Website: bh-photo
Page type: address-validator
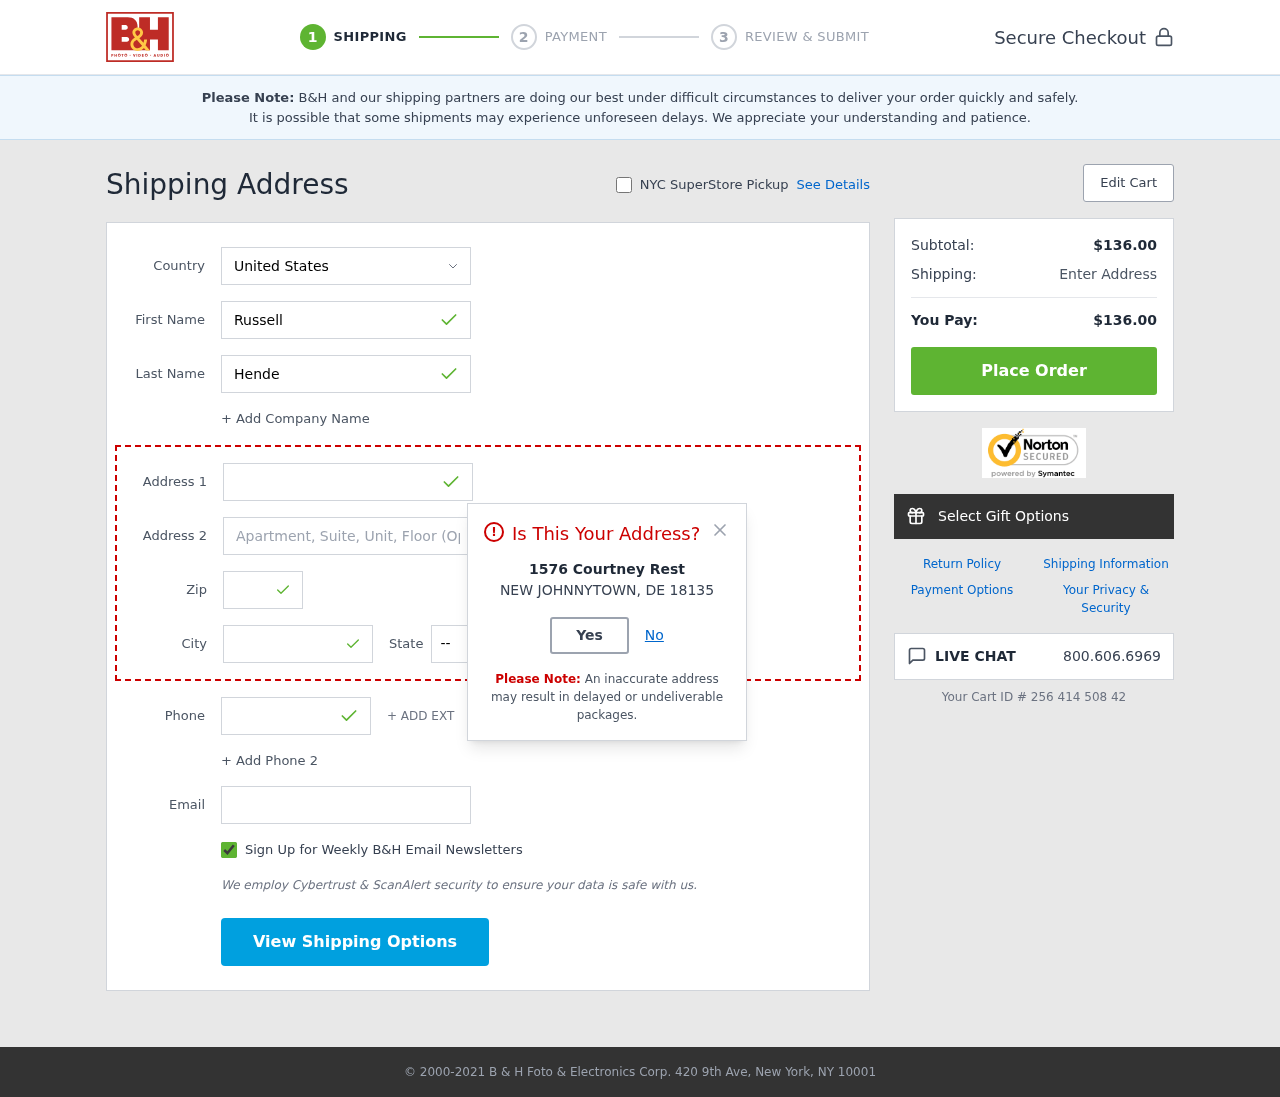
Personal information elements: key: PII_CITY
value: New Johnnytown
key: PII_COUNTRY
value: United States
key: PII_EMAIL
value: russell.henderson@hotmail.com
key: PII_FIRSTNAME
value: Russell
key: PII_LASTNAME
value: Henderson
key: PII_PHONE
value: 7145660029
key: PII_POSTCODE
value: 18135
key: PII_STATE_ABBR
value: DE
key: PII_STREET
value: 1576 Courtney Rest
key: PII_CITY_MODAL
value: NEW JOHNNYTOWN
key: PII_POSTCODE_FULL
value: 18135
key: PII_POSTCODE_NUMERIC
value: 18135
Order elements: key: ORDER_SUBTOTAL
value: $136.00
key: ORDER_TOTAL
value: $136.00
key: ORDER_ID
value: Your Cart ID # 256 414 508 42